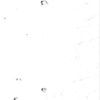
Label: not_dusty